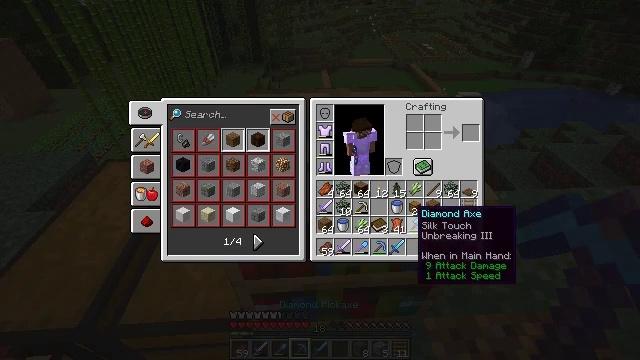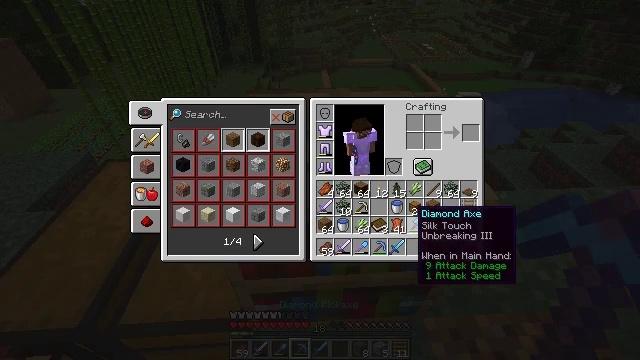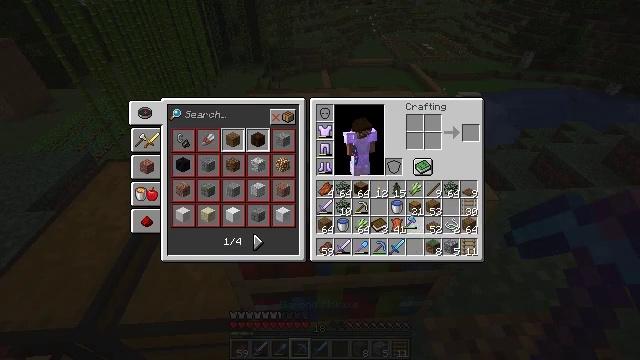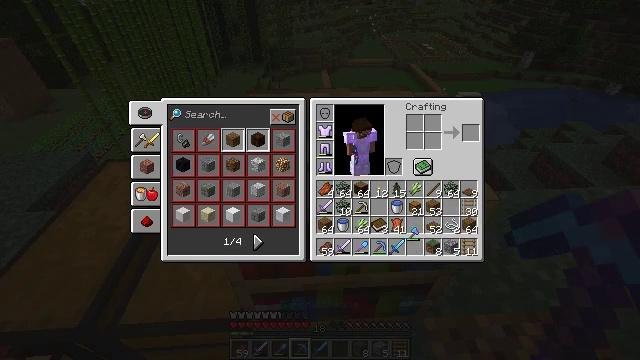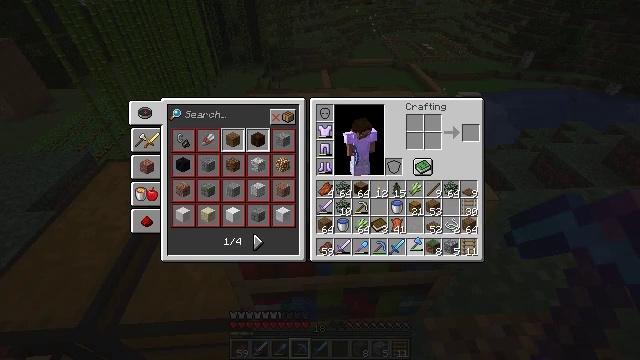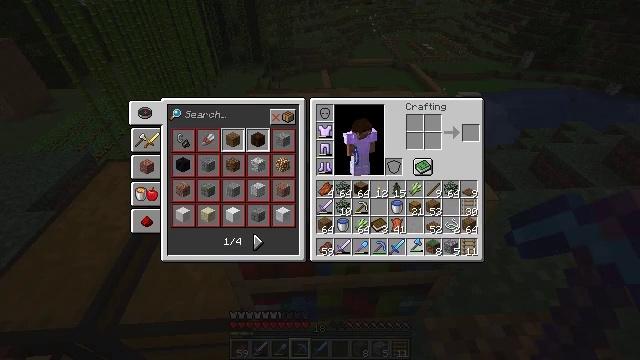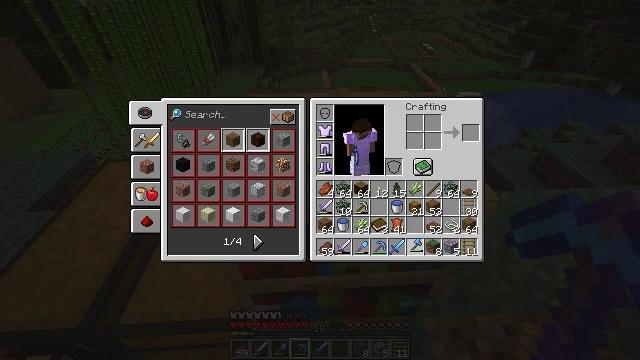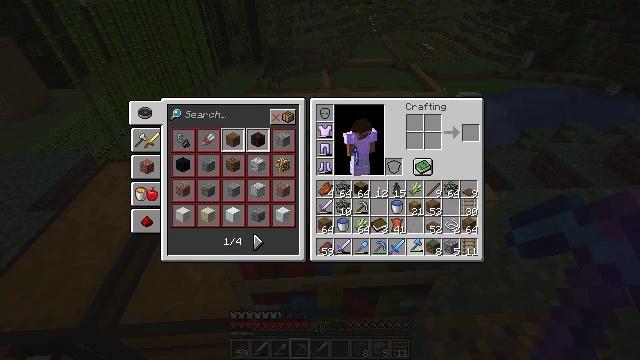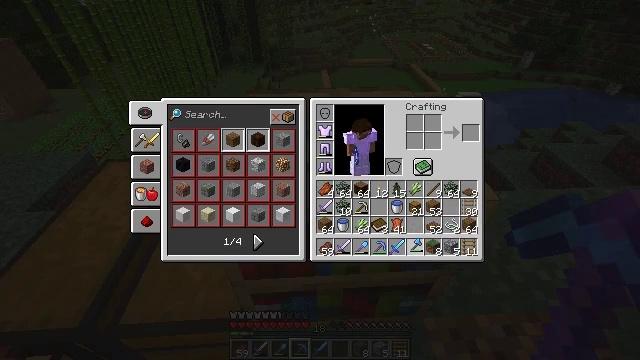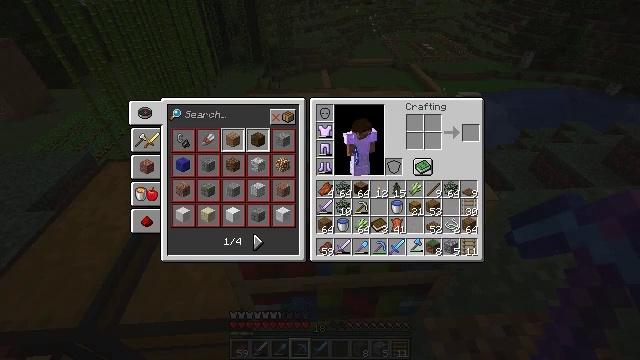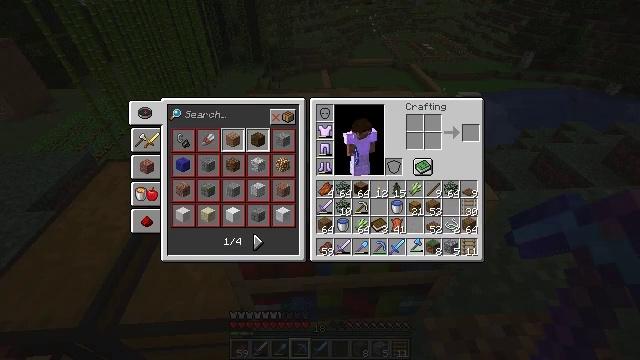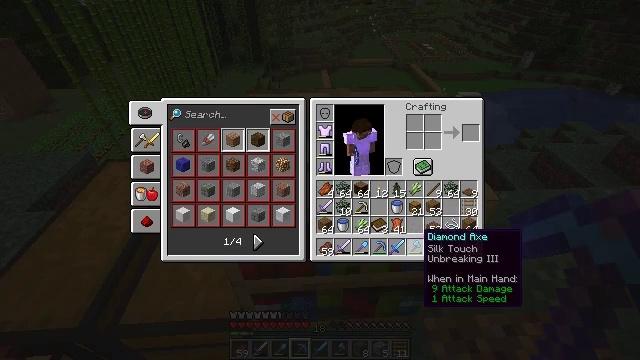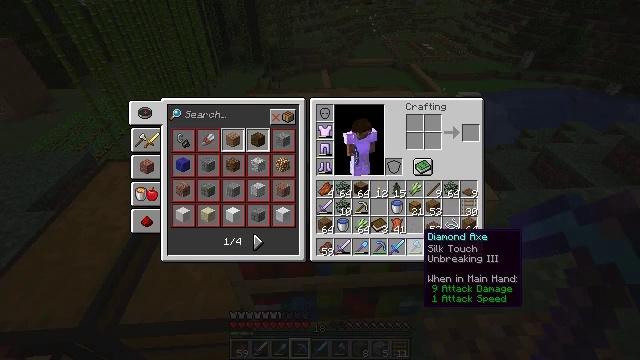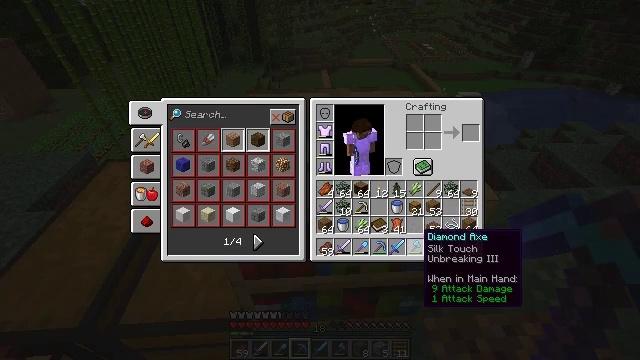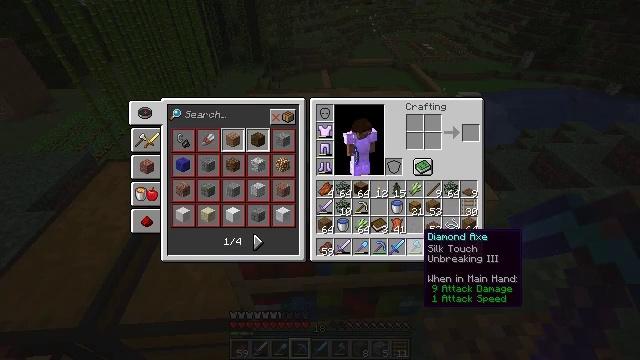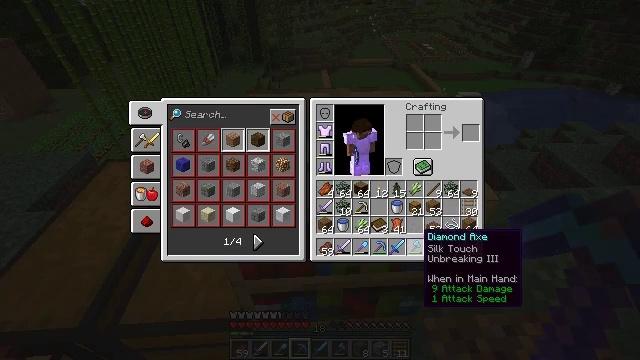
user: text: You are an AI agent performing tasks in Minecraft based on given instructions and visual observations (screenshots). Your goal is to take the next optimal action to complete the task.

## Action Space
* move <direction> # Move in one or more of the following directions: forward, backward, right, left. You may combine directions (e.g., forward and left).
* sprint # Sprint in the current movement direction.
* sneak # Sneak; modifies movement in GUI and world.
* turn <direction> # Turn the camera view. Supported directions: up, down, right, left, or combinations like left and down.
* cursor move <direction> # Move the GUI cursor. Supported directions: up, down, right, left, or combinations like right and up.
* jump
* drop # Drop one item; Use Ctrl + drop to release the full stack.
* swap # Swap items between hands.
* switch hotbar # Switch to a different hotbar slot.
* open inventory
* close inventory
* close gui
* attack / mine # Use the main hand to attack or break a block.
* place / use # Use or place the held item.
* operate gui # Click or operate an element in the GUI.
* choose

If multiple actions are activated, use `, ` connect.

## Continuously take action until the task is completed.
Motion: motion action
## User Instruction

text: Mine the bookshelf to gather resources.
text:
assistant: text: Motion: no_op
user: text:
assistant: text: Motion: operate gui
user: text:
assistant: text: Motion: cursor move down, operate gui
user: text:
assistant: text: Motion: cursor move down
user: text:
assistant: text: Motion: no_op
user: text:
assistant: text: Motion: no_op
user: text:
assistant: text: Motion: no_op
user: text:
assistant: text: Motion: operate gui
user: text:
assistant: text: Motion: operate gui
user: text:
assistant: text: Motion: operate gui
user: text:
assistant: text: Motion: no_op
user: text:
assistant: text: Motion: no_op
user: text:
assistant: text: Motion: no_op
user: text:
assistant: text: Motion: no_op
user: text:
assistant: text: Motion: no_op
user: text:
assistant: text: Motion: no_op
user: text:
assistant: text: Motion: no_op
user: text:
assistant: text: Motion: no_op
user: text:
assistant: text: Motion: no_op
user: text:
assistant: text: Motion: no_op
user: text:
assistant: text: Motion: no_op
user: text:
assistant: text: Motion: no_op
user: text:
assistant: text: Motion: no_op
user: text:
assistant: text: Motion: no_op
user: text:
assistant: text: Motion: no_op
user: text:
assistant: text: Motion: no_op
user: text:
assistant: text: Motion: no_op
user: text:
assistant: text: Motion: no_op
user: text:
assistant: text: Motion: no_op
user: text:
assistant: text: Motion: no_op